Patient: sex M, age 54
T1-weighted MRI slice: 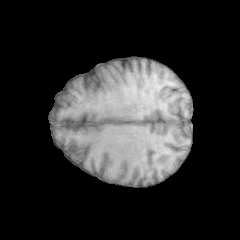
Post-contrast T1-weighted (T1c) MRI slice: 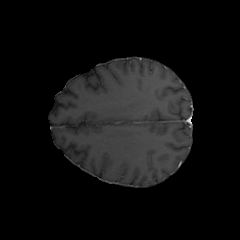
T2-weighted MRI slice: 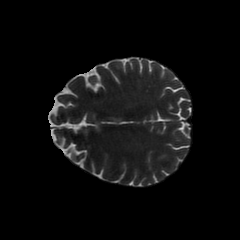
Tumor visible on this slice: no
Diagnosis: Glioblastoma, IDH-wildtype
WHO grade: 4